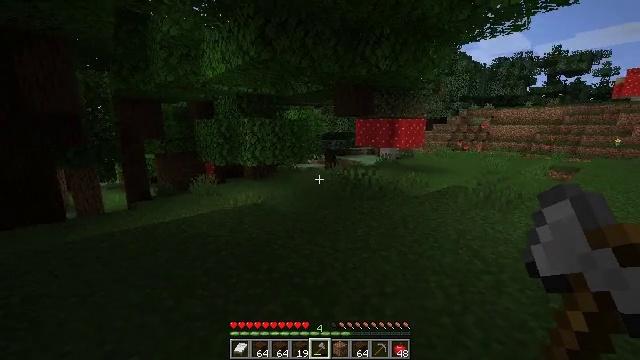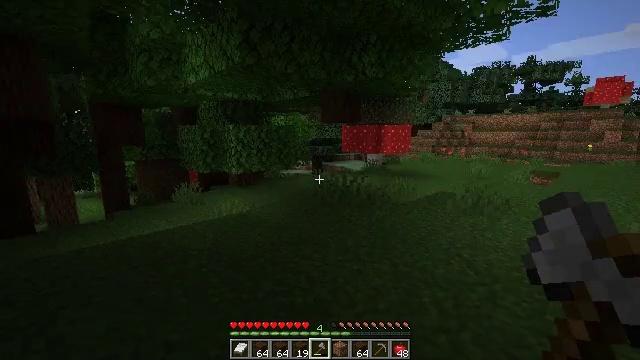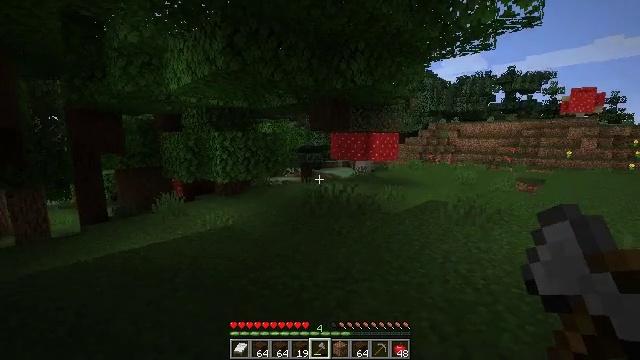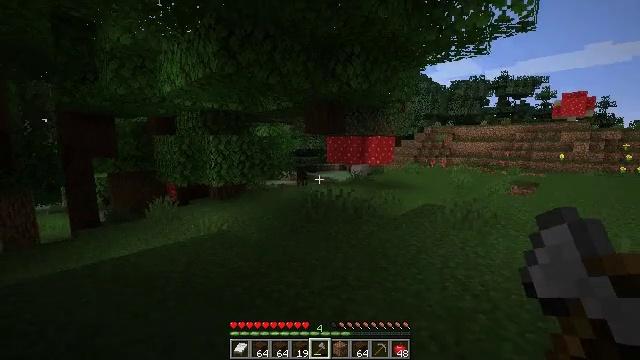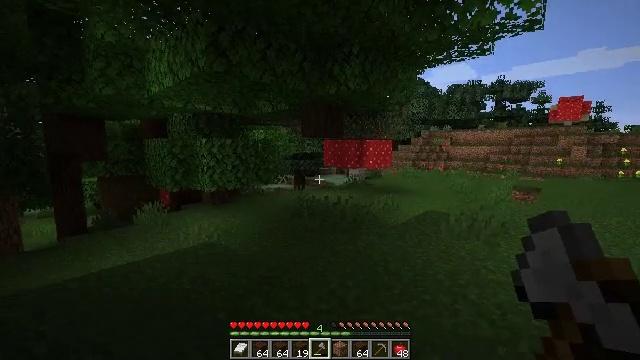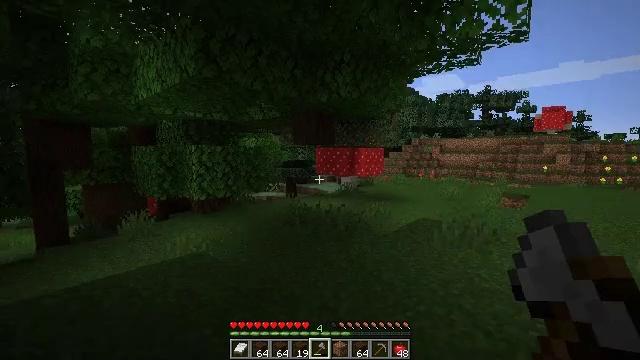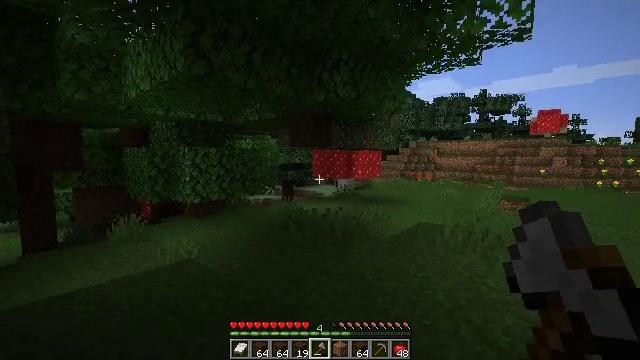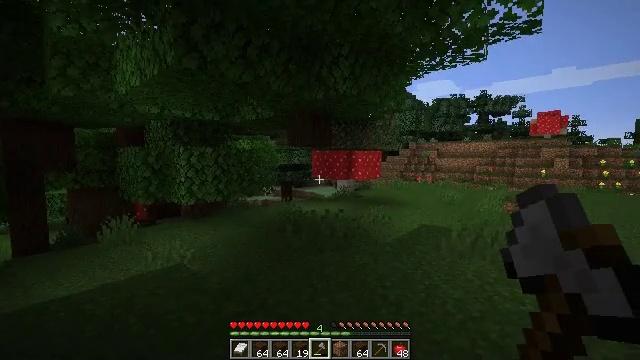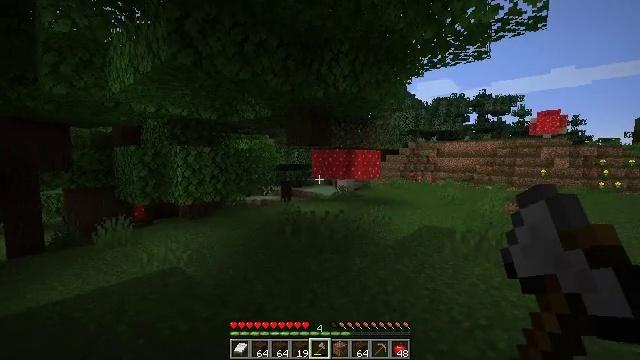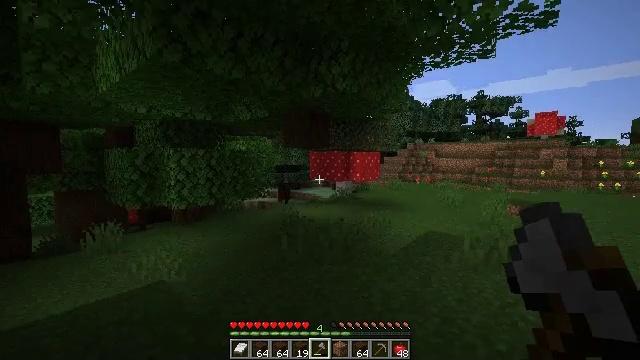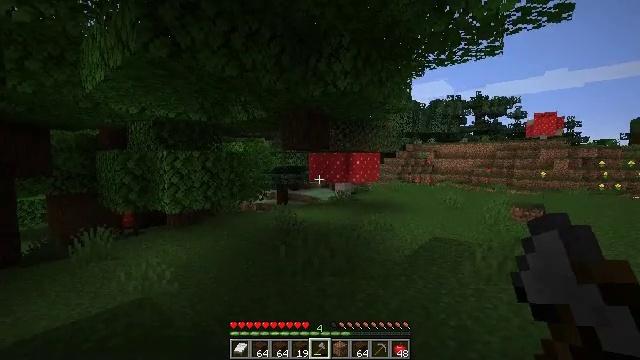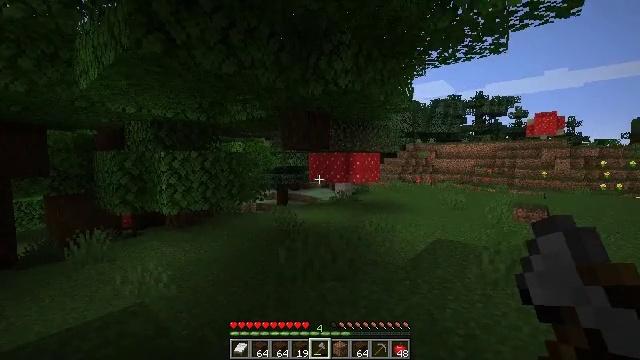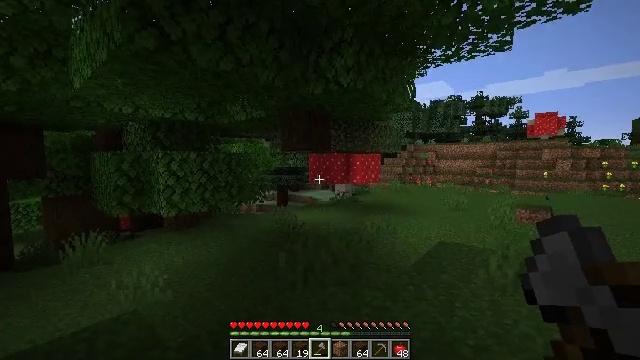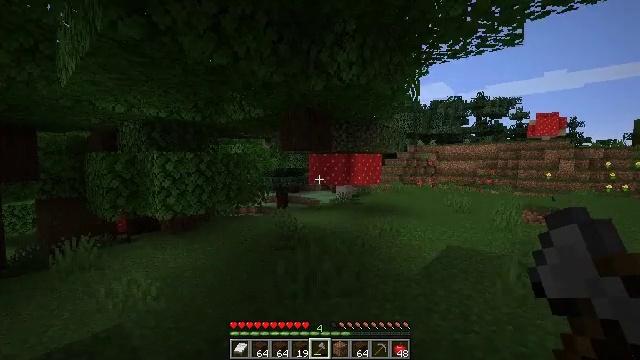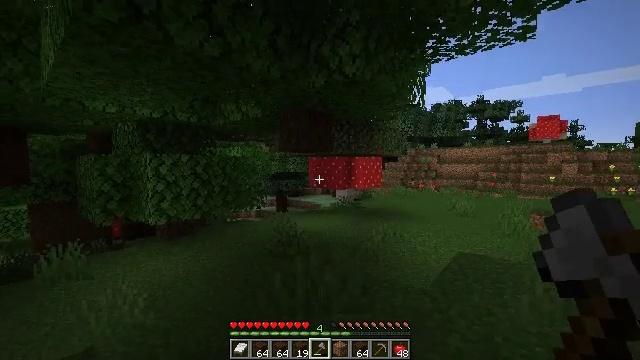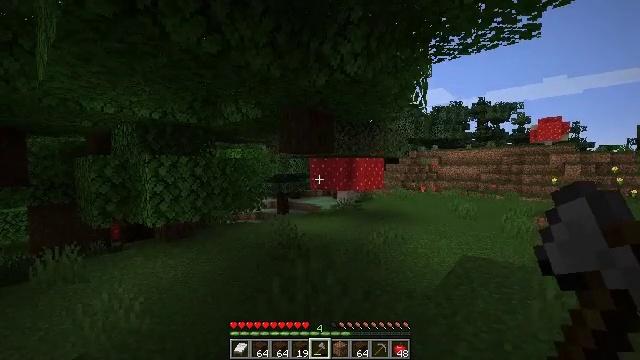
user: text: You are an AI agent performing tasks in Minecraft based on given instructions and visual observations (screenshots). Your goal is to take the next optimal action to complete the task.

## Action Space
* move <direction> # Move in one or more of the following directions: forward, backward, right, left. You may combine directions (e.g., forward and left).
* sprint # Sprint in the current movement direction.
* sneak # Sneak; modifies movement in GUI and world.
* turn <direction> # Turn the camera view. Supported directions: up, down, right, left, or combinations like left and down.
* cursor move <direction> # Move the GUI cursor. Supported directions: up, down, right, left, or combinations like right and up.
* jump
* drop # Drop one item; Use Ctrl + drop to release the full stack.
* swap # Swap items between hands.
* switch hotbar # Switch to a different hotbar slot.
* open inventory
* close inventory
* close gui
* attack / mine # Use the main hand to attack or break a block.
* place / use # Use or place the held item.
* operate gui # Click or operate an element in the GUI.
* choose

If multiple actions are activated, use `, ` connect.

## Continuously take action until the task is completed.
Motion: motion action
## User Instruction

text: Chop down the dark oak log.
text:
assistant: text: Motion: move forward, turn right and up
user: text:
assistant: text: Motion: move forward, turn right and up
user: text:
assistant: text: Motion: move forward
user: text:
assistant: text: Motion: move forward
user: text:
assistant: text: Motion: move forward, turn right and up
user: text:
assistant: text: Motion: move forward
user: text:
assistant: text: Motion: move forward
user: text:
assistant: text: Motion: move forward
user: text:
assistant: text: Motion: move forward
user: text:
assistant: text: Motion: move forward
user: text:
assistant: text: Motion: move forward
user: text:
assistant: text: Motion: move forward
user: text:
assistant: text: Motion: move forward
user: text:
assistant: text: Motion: move forward
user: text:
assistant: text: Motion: move forward
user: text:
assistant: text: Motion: move forward
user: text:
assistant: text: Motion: move forward
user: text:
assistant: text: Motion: move forward
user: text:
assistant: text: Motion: move forward
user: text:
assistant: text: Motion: move forward
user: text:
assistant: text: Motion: move forward
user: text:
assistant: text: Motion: move forward
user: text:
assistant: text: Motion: move forward
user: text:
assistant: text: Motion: move forward
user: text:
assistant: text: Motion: move forward
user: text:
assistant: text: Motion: move forward
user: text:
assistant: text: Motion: move forward
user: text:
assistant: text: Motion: move forward
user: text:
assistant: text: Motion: move forward, turn left and up
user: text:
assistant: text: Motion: move forward, turn left and up